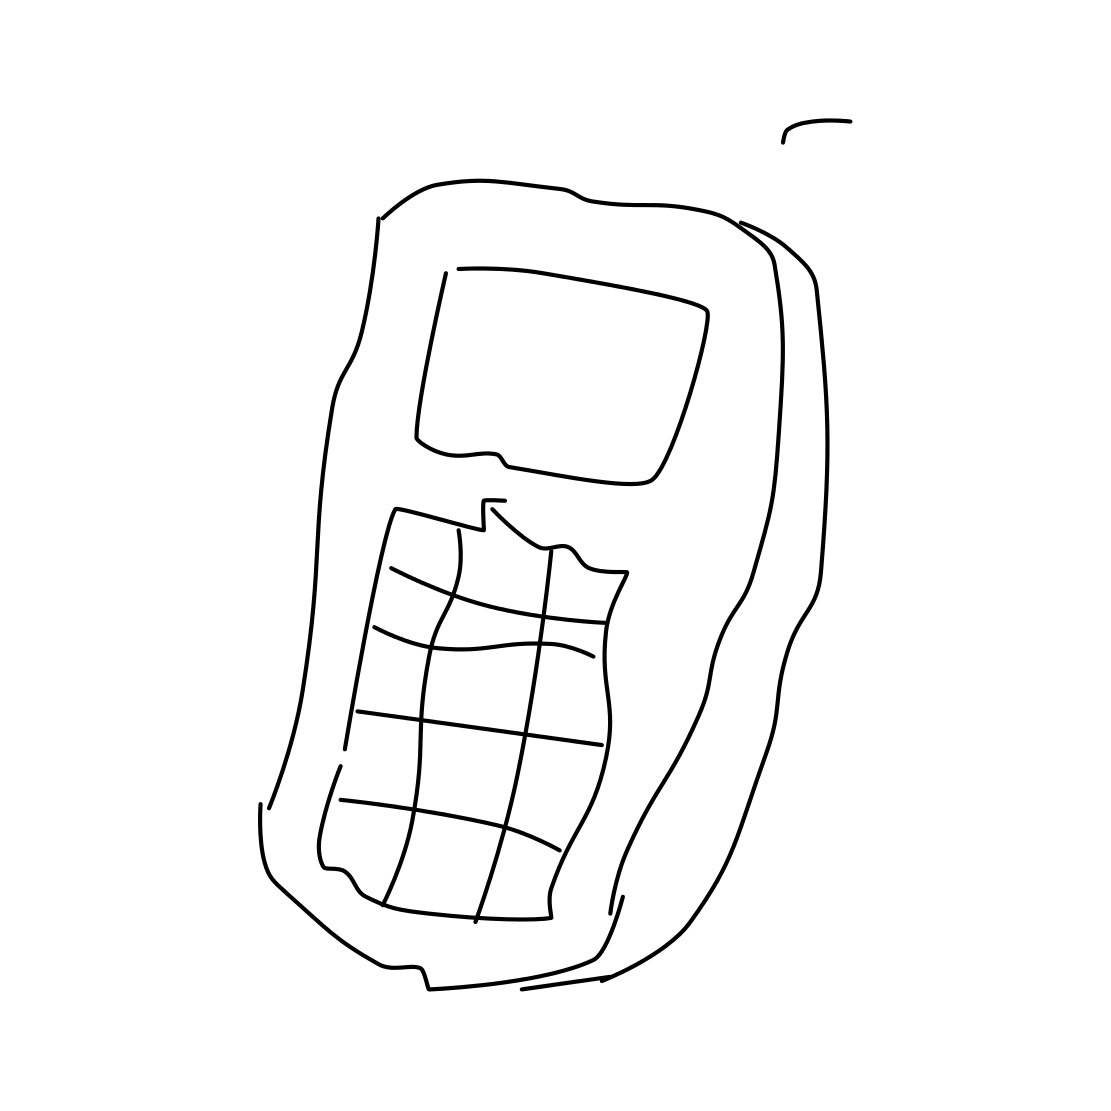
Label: cell phone